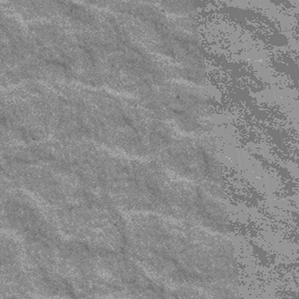
Label: frost